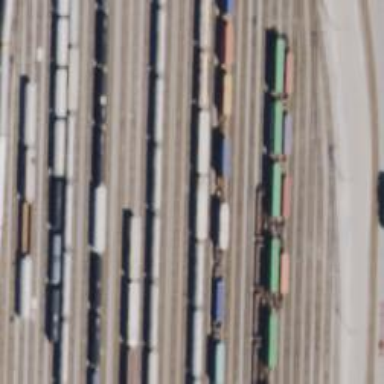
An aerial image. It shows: Railway yard used for servicing trains.